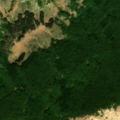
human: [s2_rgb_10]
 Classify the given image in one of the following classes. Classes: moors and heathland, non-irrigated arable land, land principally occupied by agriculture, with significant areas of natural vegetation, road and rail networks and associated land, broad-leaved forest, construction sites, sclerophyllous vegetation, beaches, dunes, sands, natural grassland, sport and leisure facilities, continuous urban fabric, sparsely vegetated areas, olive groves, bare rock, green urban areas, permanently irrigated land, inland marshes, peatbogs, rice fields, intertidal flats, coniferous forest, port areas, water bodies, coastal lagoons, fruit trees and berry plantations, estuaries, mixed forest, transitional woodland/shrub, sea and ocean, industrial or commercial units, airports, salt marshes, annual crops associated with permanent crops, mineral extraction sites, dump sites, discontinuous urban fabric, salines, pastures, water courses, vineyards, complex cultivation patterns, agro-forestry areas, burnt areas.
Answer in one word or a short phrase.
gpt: broad-leaved forest, mixed forest, natural grassland